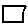
Label: square